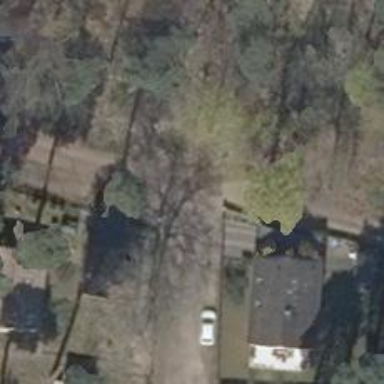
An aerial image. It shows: Residential road with compacted surface.